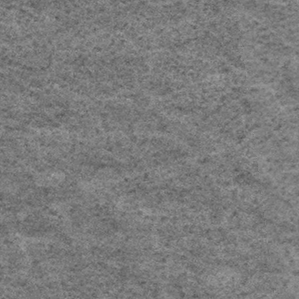
Label: frost